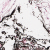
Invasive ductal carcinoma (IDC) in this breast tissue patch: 0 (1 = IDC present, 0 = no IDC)